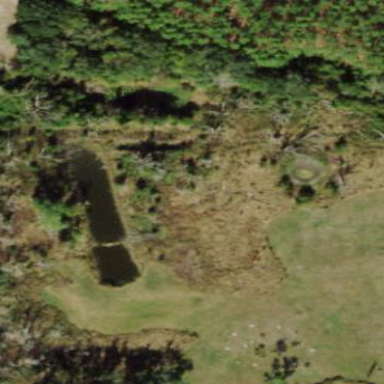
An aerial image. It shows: Swamp in wetland area.